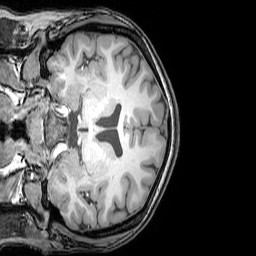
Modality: T1w
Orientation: coronal
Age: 21
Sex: female
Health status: healthy
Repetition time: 0.081 s
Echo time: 0.037 s